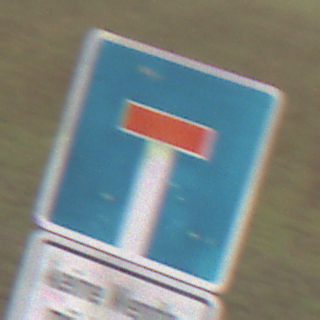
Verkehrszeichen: Sackgasse
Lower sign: HinweisGeaenderteVorfahrtVerkehrsfuehrungVerkehrsregelung3
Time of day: Midday
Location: Outdoor (RoadRail)
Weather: Overcast
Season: NotSpecified
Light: Natural